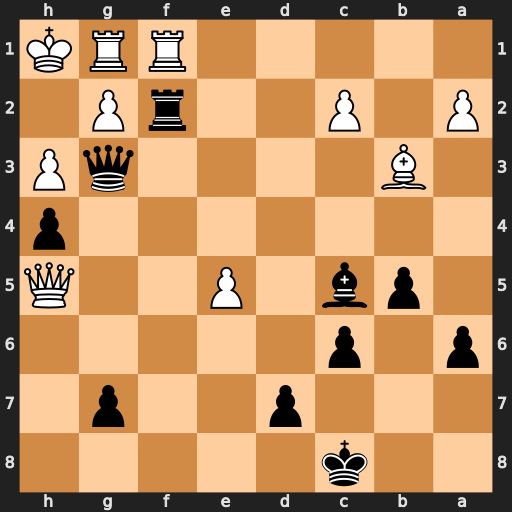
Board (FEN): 2k5/3p2p1/p1p5/1pb1P2Q/7p/1B4qP/P1P2rP1/5RRK
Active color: b
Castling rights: -
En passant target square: -
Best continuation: Rxg2 Rf8+ Bxf8 Rxg2 Qxh3+ Kg1 Bc5+ Kf1 Qh1+ Ke2 Qxg2+